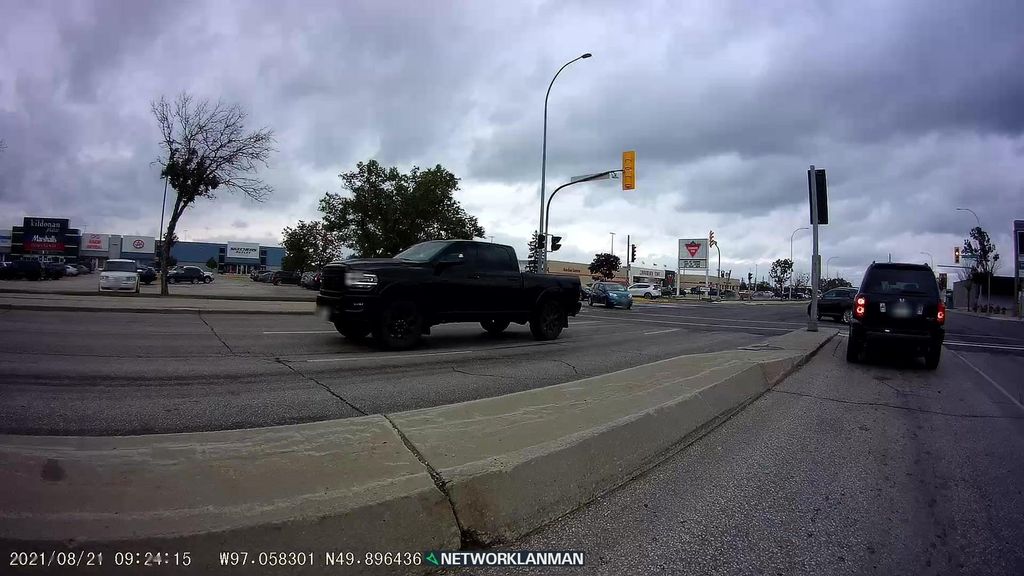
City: winnipeg